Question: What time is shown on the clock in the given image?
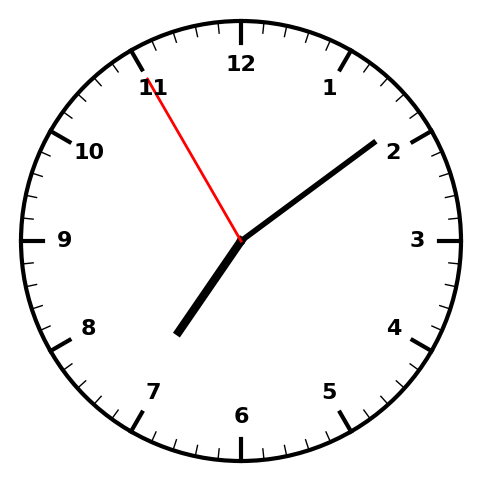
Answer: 07:08:55